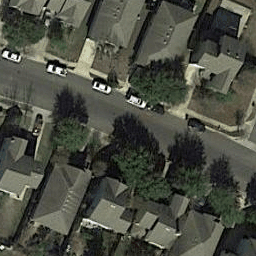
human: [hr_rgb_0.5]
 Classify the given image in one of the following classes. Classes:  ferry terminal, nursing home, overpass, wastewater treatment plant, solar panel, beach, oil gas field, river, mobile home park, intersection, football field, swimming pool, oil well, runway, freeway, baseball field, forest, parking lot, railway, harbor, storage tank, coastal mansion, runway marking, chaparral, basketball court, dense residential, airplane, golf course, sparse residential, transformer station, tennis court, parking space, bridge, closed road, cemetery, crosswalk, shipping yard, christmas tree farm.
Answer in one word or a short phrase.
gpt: dense residential